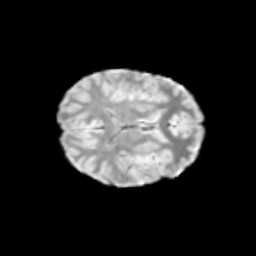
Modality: T2w
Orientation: axial
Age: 11
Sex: female
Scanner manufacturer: siemens
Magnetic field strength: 3 T
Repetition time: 3.8 s
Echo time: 0.07 s